【题型】填空题　【知识点】解析几何　【难度】easy
若光线通过点 \(A(-1, 1)\)，经 \(x\) 轴反射，其反射光线通过点 \(B(1,1)\) 且与圆 \((x+a)^2 + y^2 = 1\ (a<0)\) 相切，则 \(a = \underline{\hspace{5cm}}\)。
【解答】
【答案】\(-\sqrt{2}\)

【分析】求得反射光线 \(A'B\) 的方程为 \(x - y = 0\)，再利用直线与圆相切时，\(d = r\) 求解即可。

【详解】如图：

点 \(A\) 关于 \(x\) 轴的对称点为 \(A'(-1,-1)\)，斜率
\[
k_{A'B} = \frac{1 + 1}{1 + 1} = 1,
\]
直线 \(A'B\) 的方程为 \(y - 1 = x - 1\)，即 \(x - y = 0\)，

由题意可知，反射光线即为直线 \(A'B\)，

则直线 \(x - y = 0\) 与圆 \((x + a)^2 + y^2 = 1\ (a < 0)\) 相切，

且圆心为 \((-a, 0)\)，半径为 \(1\)，

可得
\[
\frac{|a|}{\sqrt{2}} = 1,
\]
解得 \(a = -\sqrt{2}\)。

故答案为：\(-\sqrt{2}\)
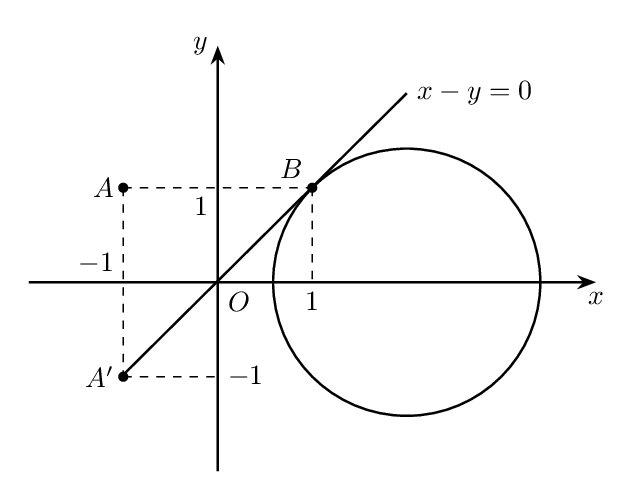